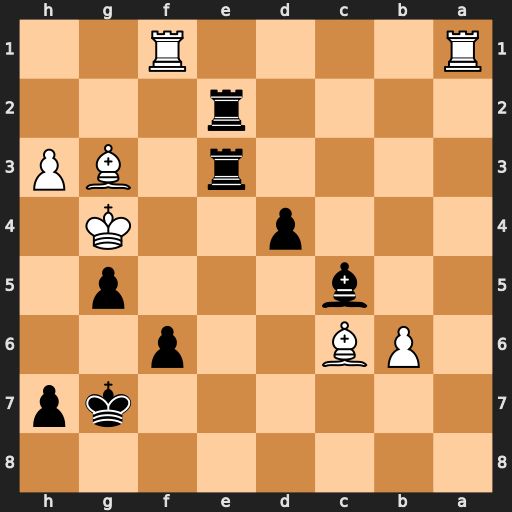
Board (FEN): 8/6kp/1PB2p2/2b3p1/3p2K1/4r1BP/4r3/R4R2
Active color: b
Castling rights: -
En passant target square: -
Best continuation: Kg6 Be8+ Rxe8